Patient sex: M
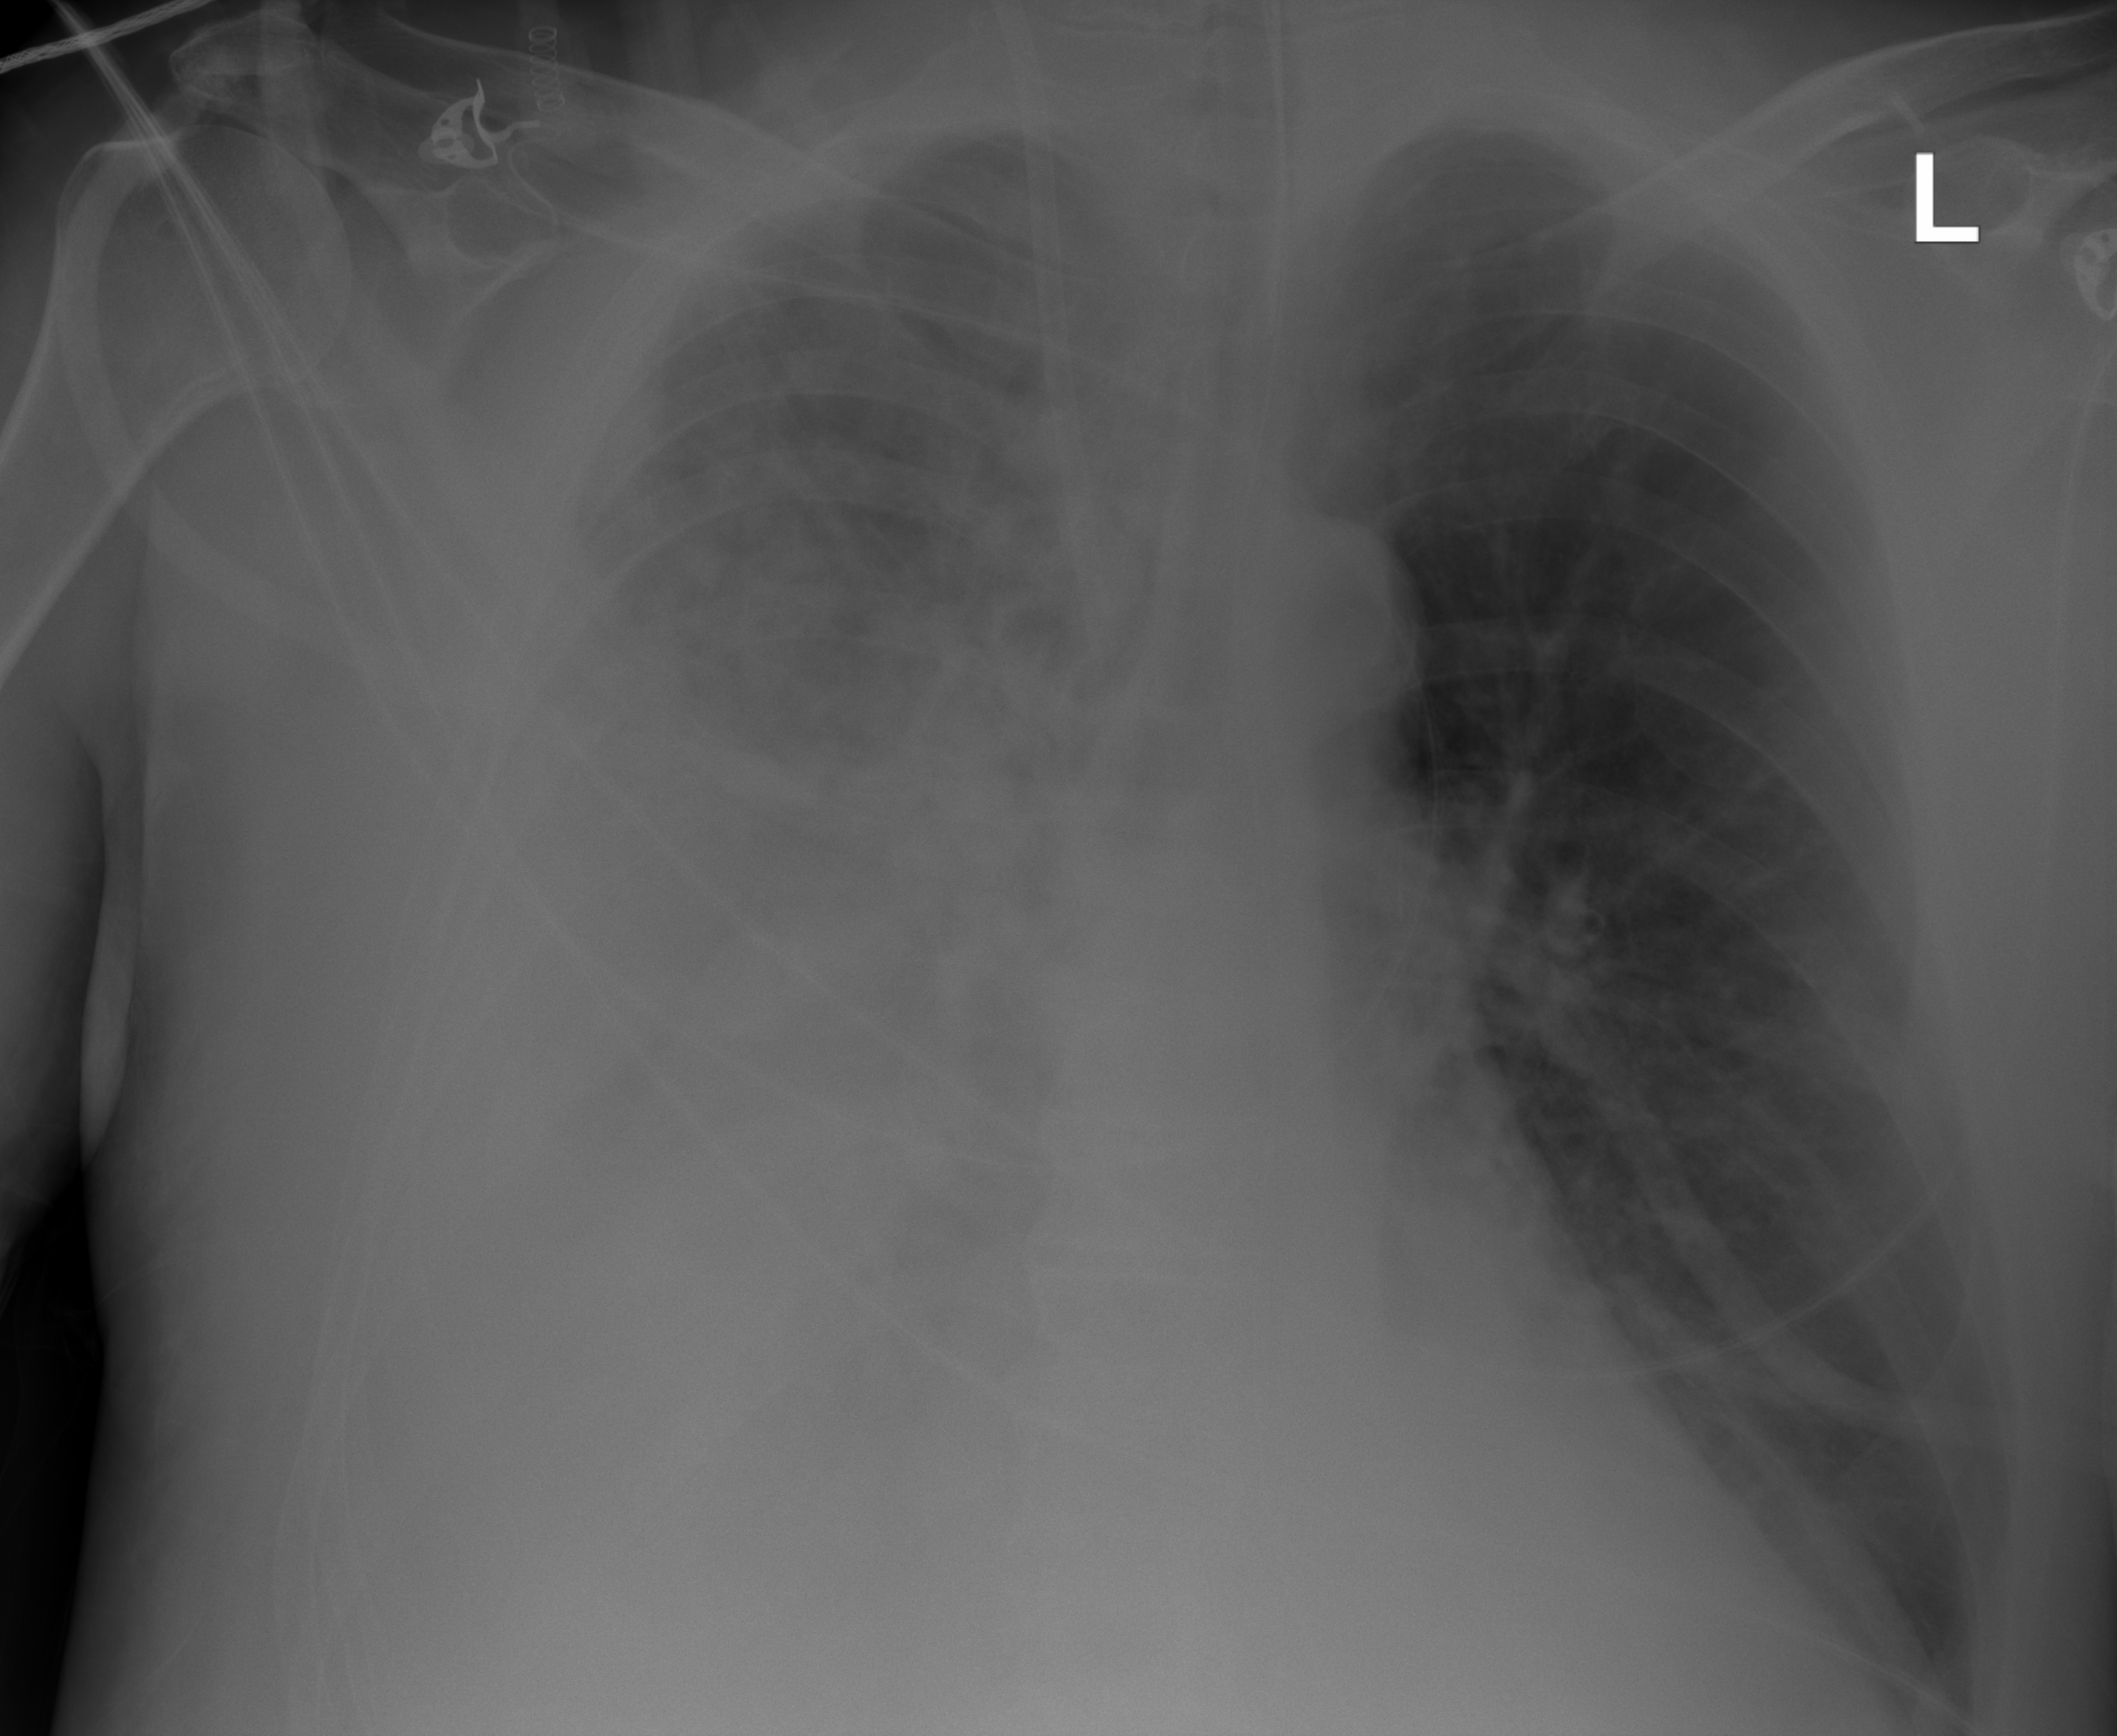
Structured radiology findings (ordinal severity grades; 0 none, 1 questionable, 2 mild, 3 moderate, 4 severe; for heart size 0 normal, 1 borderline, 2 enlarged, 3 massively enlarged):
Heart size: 0
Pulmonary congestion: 0
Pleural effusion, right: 3
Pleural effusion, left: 0
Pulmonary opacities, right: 4
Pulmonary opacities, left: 0
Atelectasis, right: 3
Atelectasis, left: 0